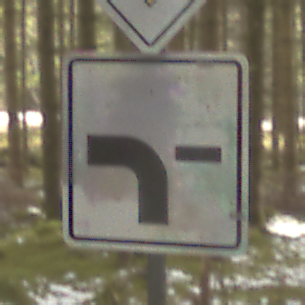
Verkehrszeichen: VerlaufVorfahrtsstrasse6
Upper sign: Vorfahrtsstrasse
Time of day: MorningAfternoon
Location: Outdoor (Nature)
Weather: Overcast
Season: Winter
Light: Natural